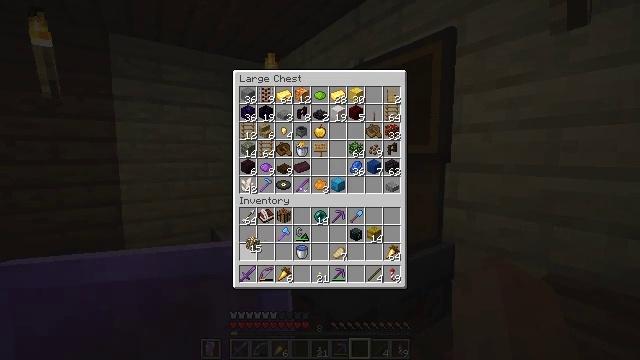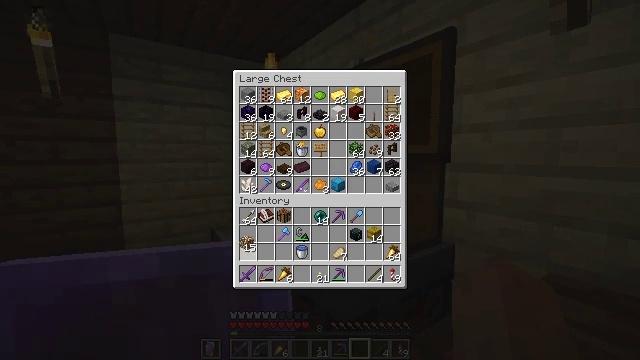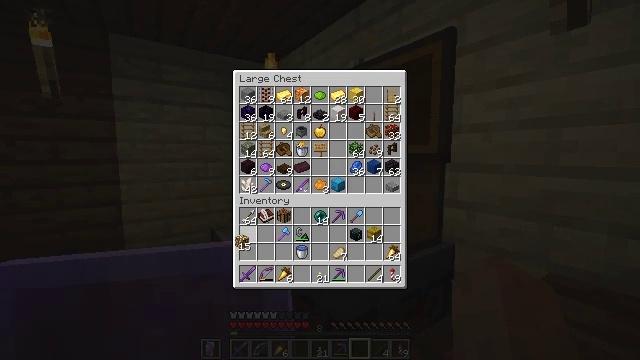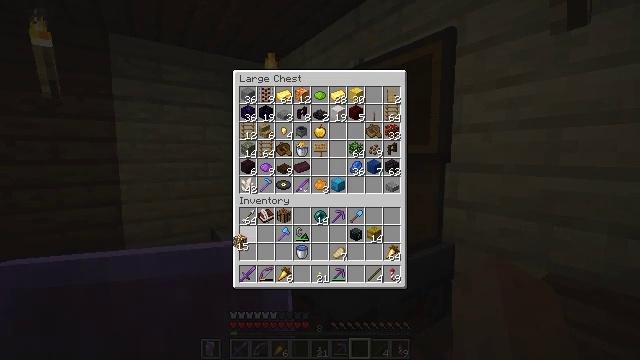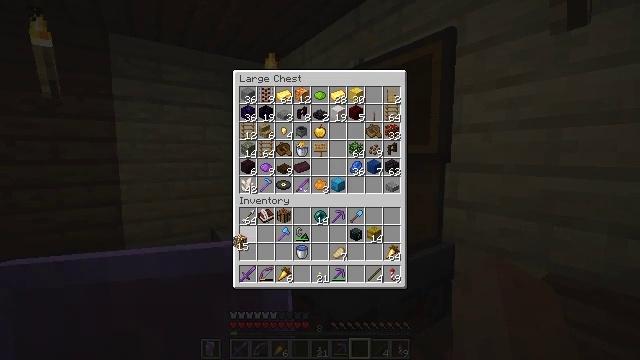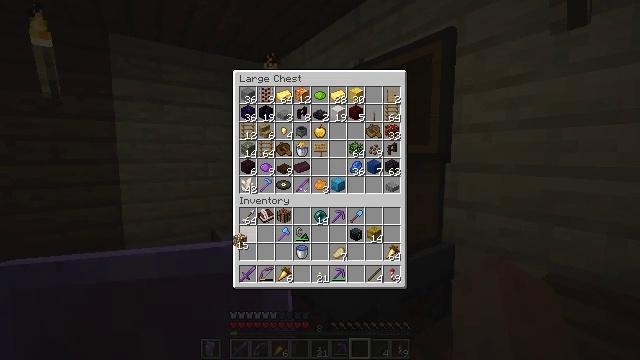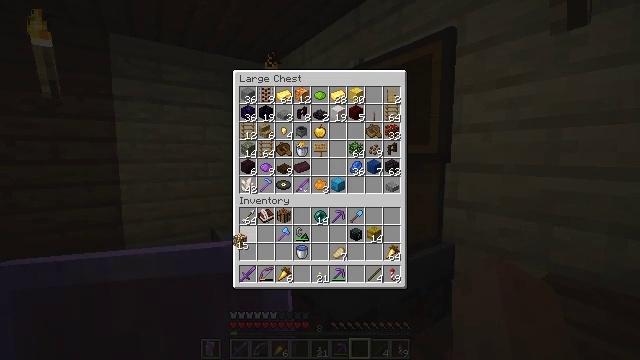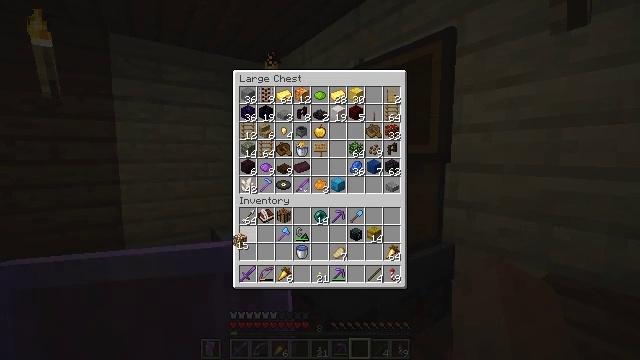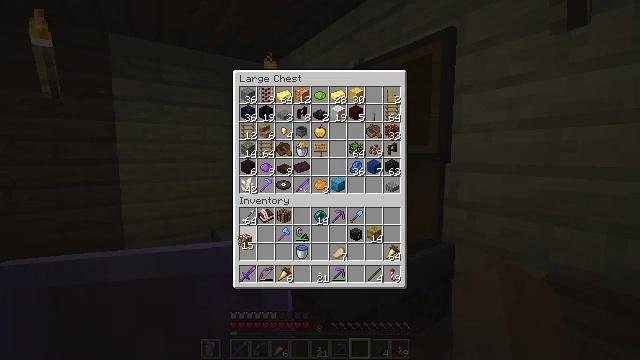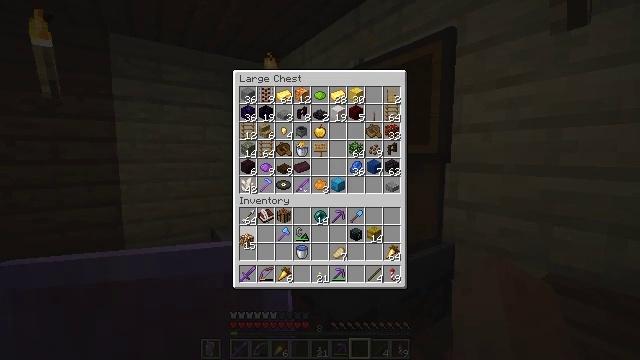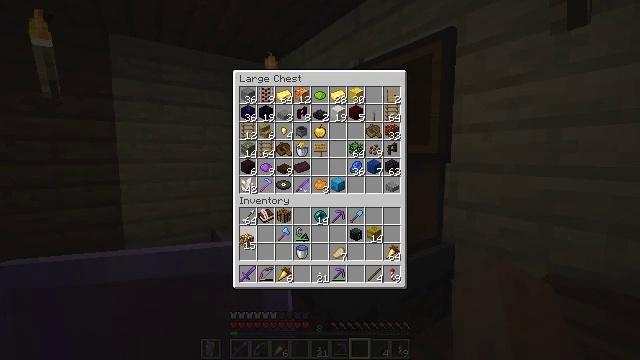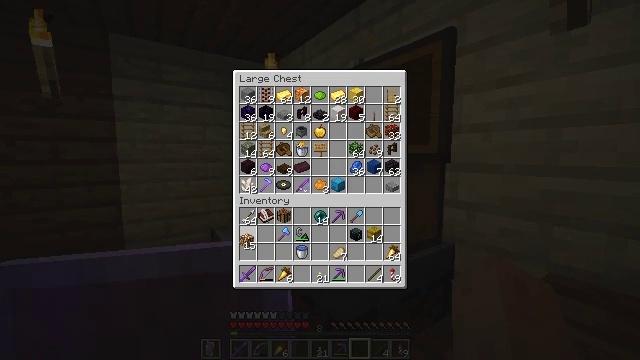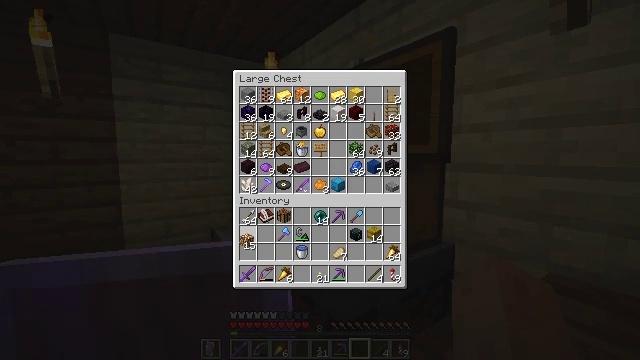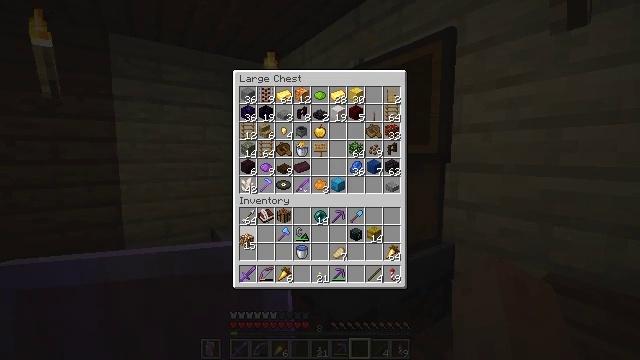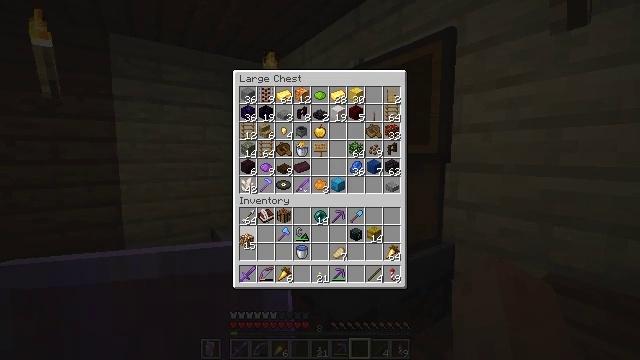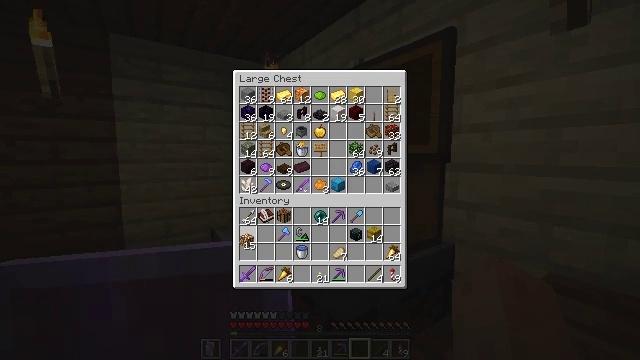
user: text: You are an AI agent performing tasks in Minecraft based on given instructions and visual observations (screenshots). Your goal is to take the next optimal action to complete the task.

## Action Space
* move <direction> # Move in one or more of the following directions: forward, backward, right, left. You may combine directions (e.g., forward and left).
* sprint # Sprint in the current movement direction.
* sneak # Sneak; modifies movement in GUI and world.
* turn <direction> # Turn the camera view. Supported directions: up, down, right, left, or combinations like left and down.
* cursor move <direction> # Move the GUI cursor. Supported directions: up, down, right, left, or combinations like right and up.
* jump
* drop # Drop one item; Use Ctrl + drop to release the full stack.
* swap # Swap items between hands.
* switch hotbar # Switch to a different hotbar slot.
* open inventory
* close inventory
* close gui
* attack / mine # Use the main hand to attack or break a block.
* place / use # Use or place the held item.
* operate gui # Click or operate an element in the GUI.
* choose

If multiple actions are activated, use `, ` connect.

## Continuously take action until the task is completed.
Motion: motion action
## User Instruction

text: Craft the respawn anchor using the crafting table.
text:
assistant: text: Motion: no_op
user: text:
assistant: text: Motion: no_op
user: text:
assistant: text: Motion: no_op
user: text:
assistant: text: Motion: no_op
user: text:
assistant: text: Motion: no_op
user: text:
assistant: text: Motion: no_op
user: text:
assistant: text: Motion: no_op
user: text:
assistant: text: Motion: no_op
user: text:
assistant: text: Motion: no_op
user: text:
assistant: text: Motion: no_op
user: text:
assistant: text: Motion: no_op
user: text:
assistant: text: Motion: no_op
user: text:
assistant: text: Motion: no_op
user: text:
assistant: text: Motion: no_op
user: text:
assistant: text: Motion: choose
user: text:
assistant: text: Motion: choose
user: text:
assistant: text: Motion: choose
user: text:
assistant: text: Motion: choose
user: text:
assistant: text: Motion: choose
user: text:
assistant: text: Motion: choose
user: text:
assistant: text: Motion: choose
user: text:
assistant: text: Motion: no_op
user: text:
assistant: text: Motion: no_op
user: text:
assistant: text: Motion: choose
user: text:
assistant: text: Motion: choose
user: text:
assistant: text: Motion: no_op
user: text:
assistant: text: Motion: no_op
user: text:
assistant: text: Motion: no_op
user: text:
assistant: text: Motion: no_op
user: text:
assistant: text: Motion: no_op